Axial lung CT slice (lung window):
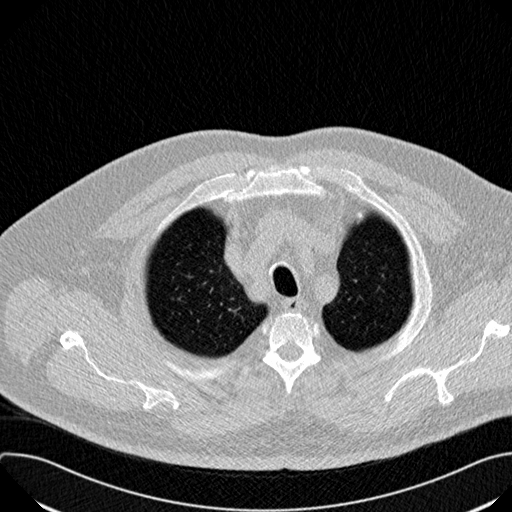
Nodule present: no